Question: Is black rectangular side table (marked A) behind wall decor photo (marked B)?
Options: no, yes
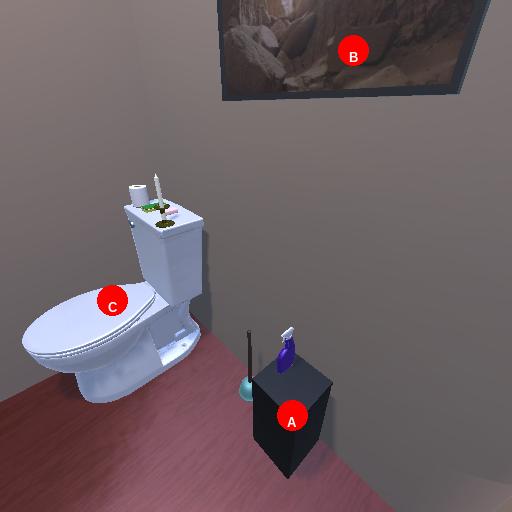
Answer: no